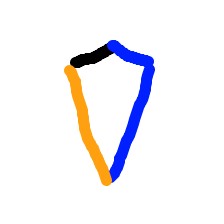
Shape: kite